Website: walmart
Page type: customer-info-address
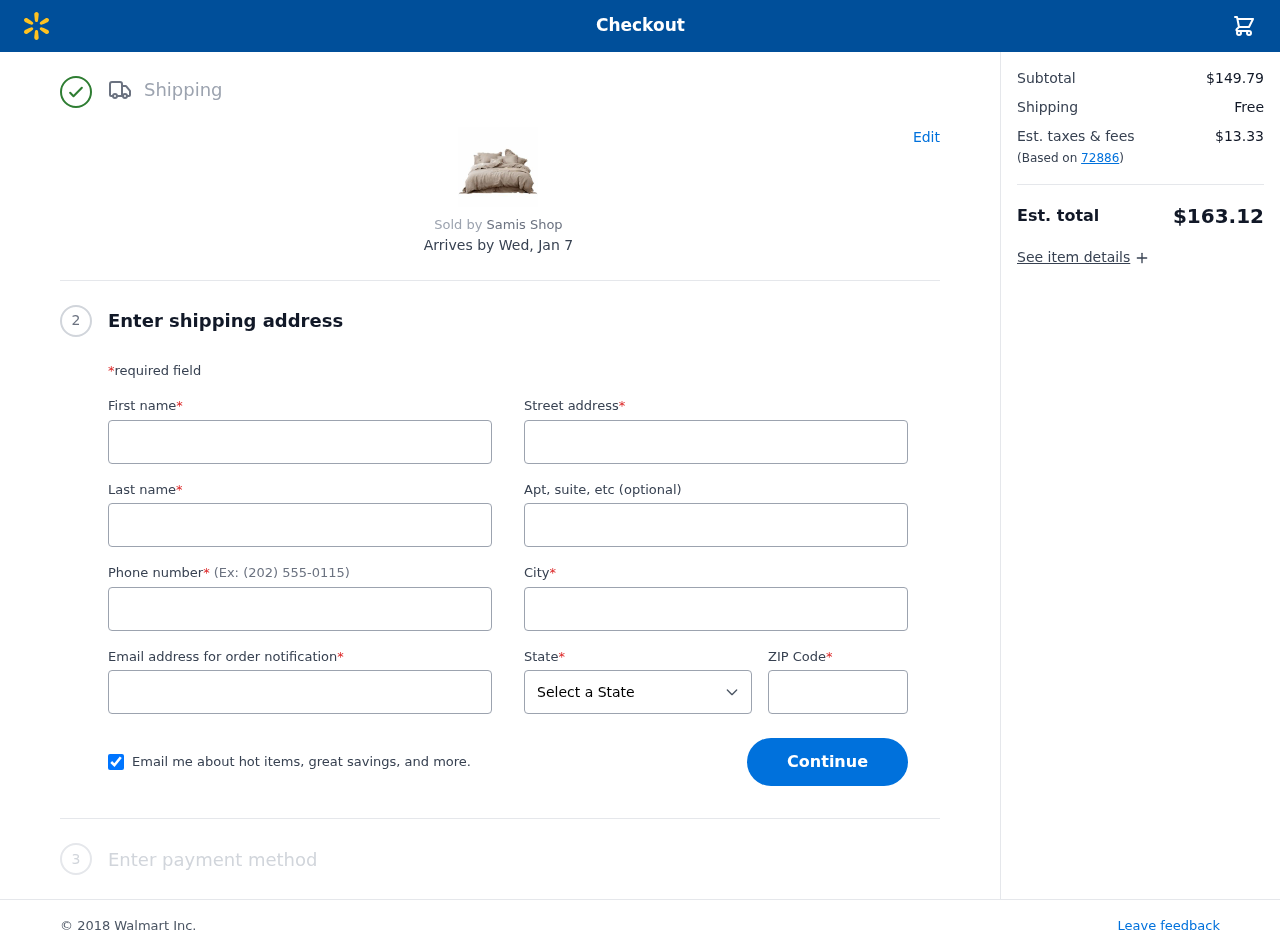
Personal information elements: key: PII_CITY
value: North Christophermouth
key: PII_EMAIL
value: pkim@gmail.com
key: PII_FIRSTNAME
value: Peter
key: PII_LASTNAME
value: Kim
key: PII_PHONE
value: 7842465300
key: PII_POSTCODE
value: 72886
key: PII_STATE
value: New York
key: PII_STREET
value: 7431 Rivera Expressway
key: PII_STREET2
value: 1846 Roth Trail Apt. 401
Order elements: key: ORDER_DELIVERY_DATE
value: Wed, Jan 7
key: ORDER_SUBTOTAL
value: $149.79
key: ORDER_SHIPPING_COST
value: Free
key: ORDER_TAX
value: $13.33
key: ORDER_TOTAL
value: $163.12